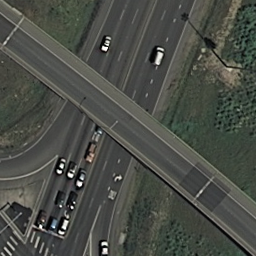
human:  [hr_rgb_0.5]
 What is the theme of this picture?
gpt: overpass

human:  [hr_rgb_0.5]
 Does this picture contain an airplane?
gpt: no

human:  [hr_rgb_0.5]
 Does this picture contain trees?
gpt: yes

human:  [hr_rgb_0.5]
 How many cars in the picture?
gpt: thirteen